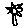
Label: flower